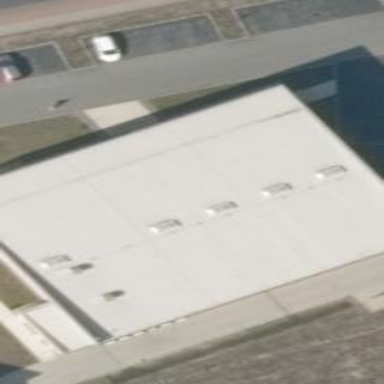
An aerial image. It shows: View of roof of building.